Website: home-depot
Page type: customer-info-address
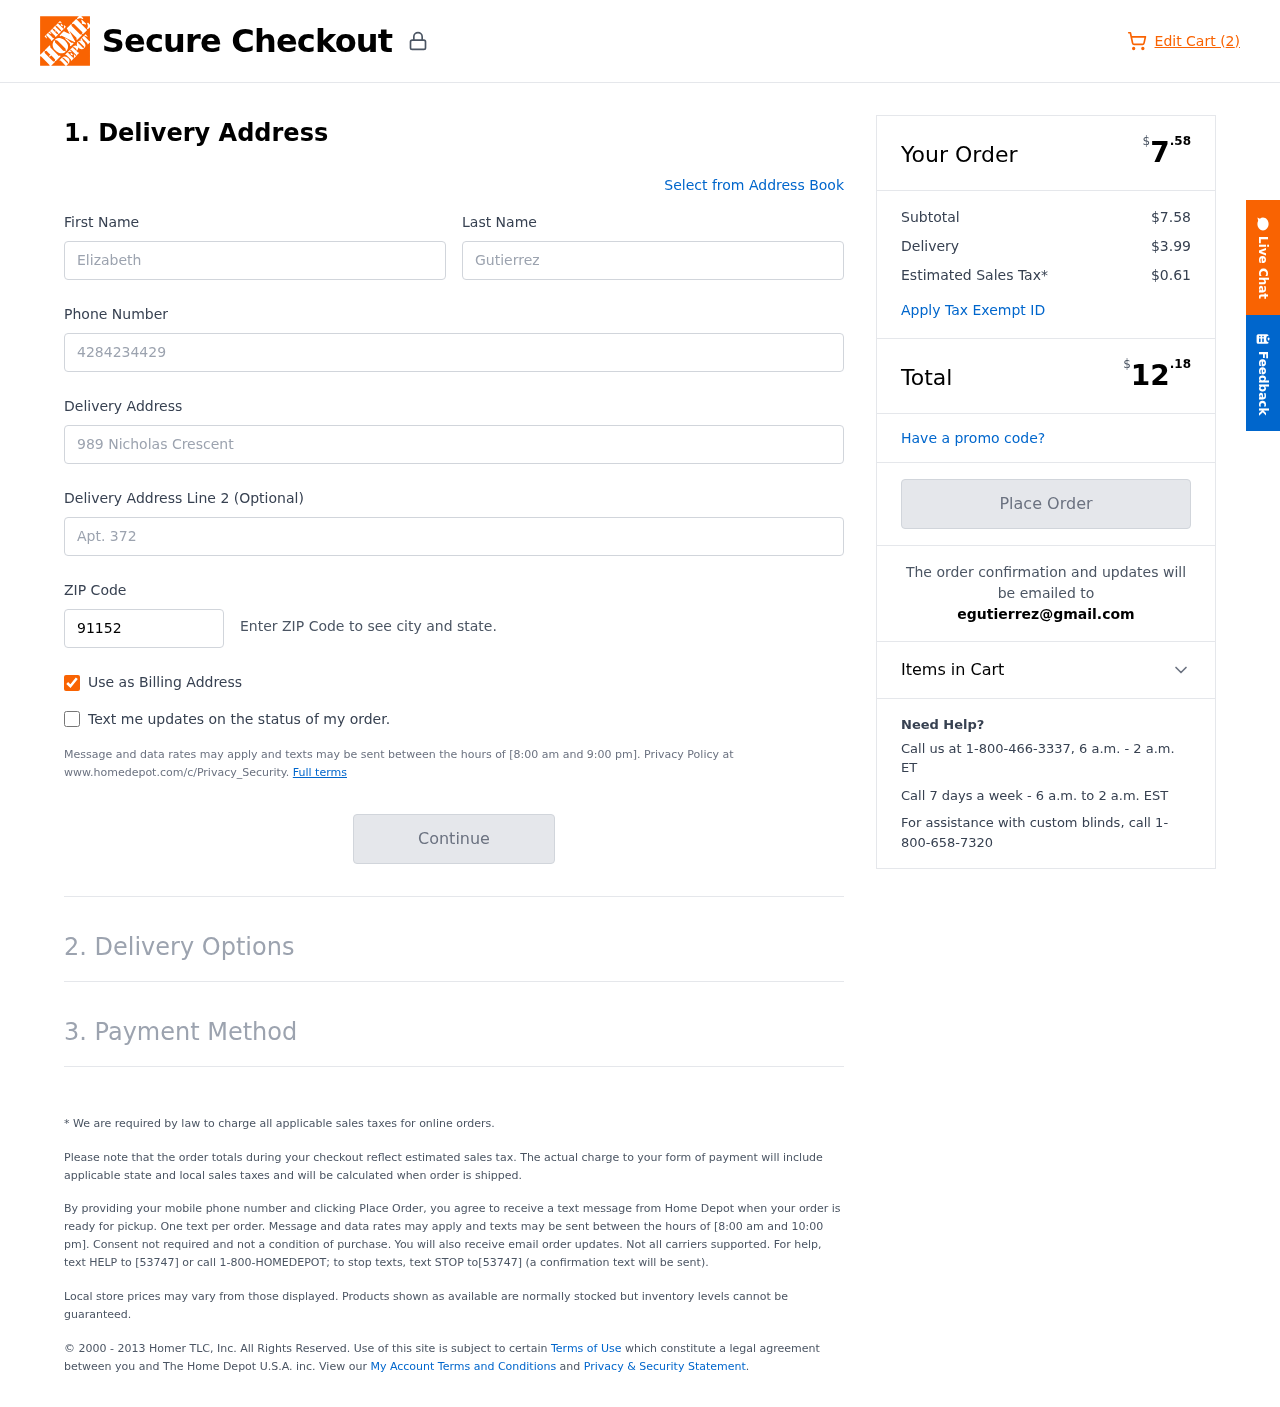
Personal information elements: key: PII_EMAIL
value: egutierrez@gmail.com
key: PII_FIRSTNAME
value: Elizabeth
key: PII_LASTNAME
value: Gutierrez
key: PII_PHONE
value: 4284234429
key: PII_POSTCODE
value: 91152
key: PII_STREET
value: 989 Nicholas Crescent
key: PII_STREET2
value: Apt. 372
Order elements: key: ORDER_NUM_ITEMS
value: Edit Cart (2)
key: ORDER_SUBTOTAL_HEADER
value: $7.58
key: ORDER_SUBTOTAL
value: $7.58
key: ORDER_SHIPPING_COST
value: $3.99
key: ORDER_TAX
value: $0.61
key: ORDER_TOTAL2
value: $12.18